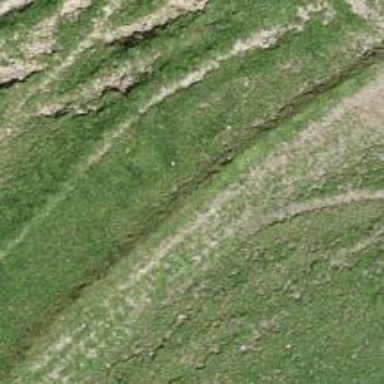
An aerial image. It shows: Track with very rough surface.